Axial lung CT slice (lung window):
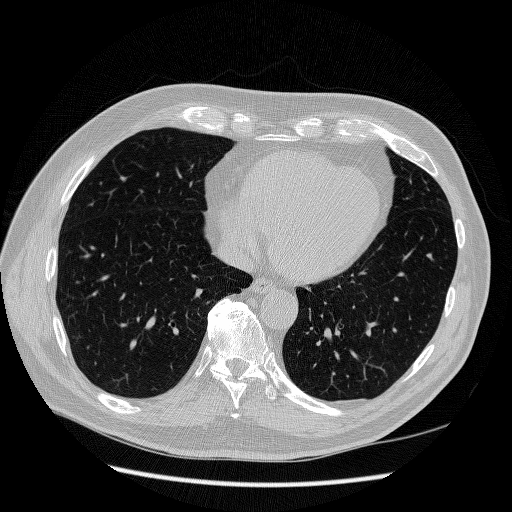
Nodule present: no